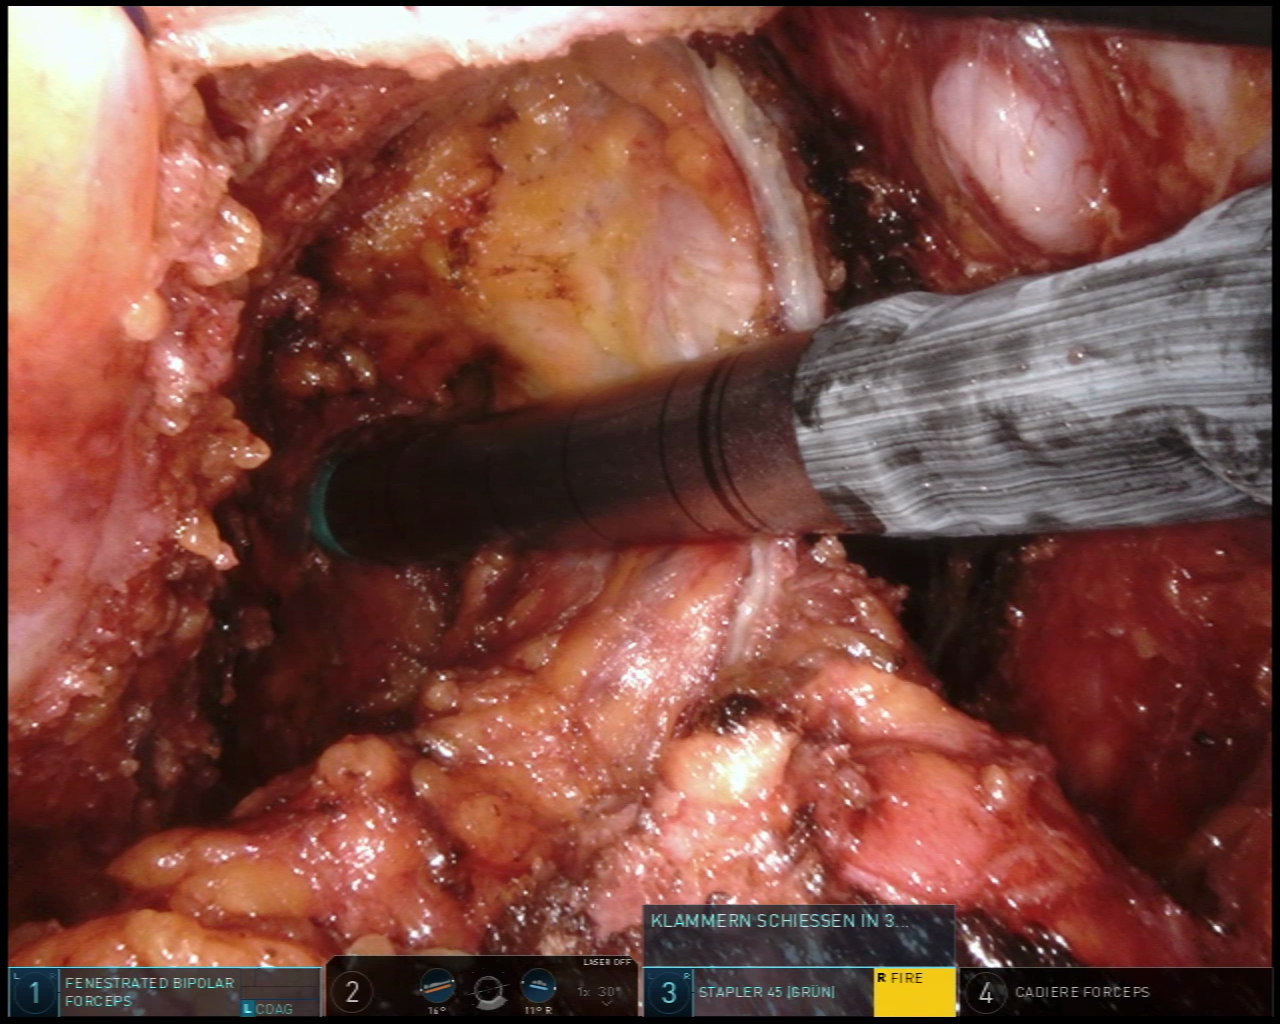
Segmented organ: vesicular_glands
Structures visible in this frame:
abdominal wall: no
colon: no
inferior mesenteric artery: no
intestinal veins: no
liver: no
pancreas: no
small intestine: no
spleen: no
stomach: no
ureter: no
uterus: no
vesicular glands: yes